Chest X-ray:
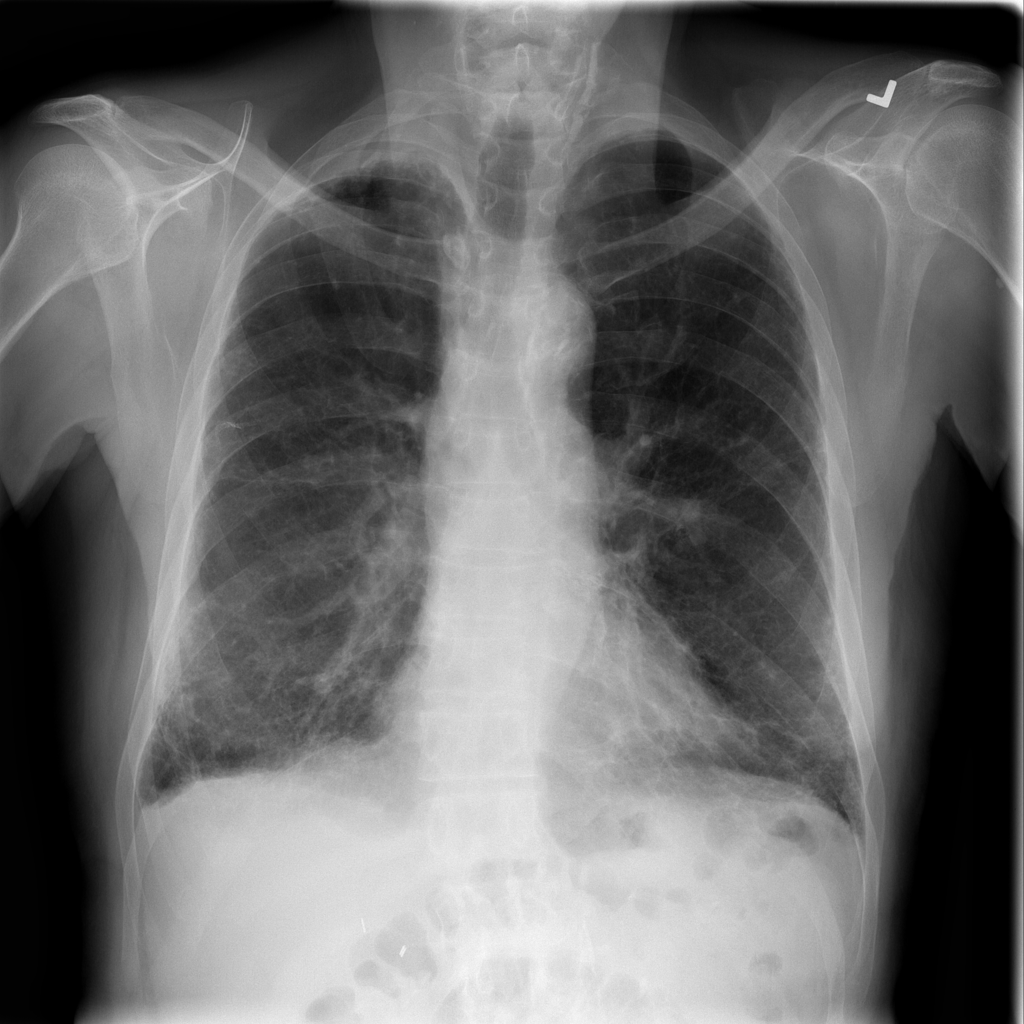
Findings: Pleural Thickening, Calcification, Emphysema, Fibrosis
No abnormal finding: no